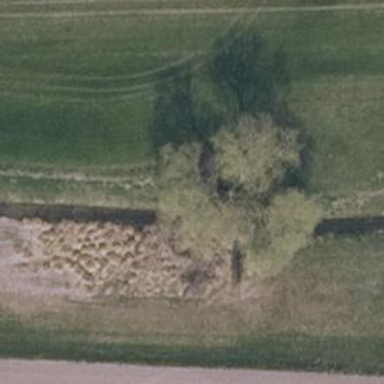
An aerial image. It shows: Deciduous broadleaved tree.